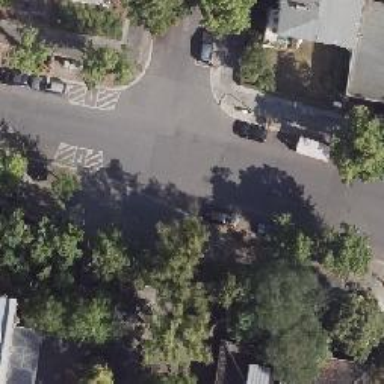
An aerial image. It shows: Residential road with asphalt surface. There are parallel parking lanes on both sides.